二年级 · 算术
老师带 24 个小朋友去春游，每顶帐逢住 4 人， 6 顶帐篷够用吗?（4 分)

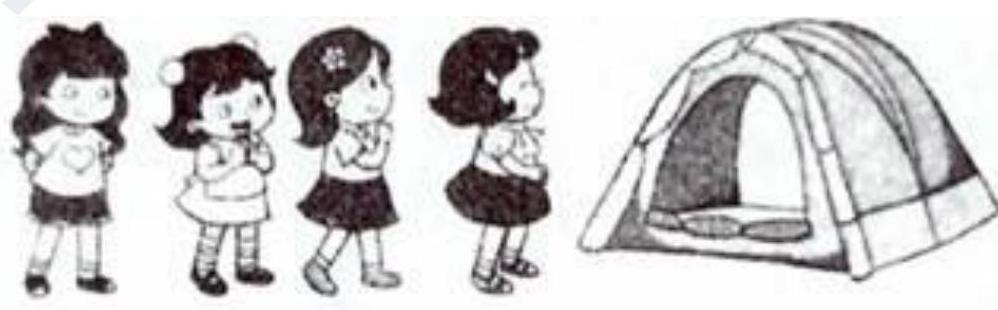
答案: $4 \times 6=24$ (人)，

$24+1=25$ (人)，

$24<25$ ，不够用。

答: 不够。